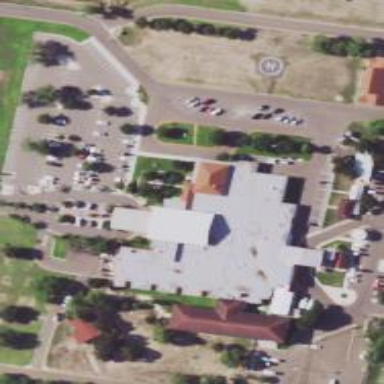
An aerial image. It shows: Healthcare facility identified as hospital.